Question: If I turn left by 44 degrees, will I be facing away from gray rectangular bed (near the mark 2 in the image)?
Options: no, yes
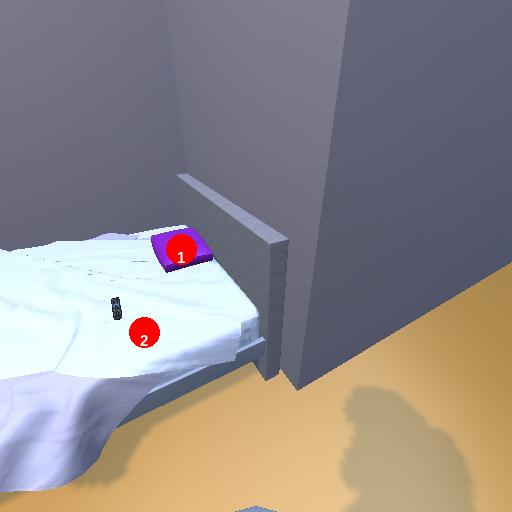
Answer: no